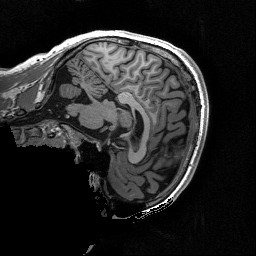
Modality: T1w
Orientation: sagittal